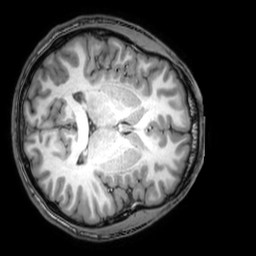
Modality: T1w
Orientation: axial
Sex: male
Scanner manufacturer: philips
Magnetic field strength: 3 T
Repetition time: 0.008126 s
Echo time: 0.00372 s